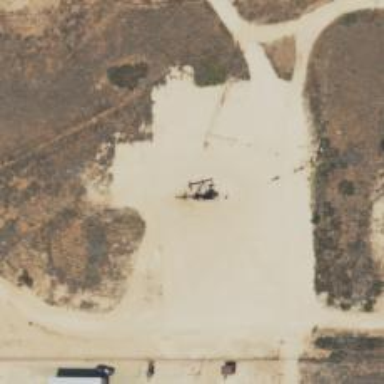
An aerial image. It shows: Petroleum well that is man-made.